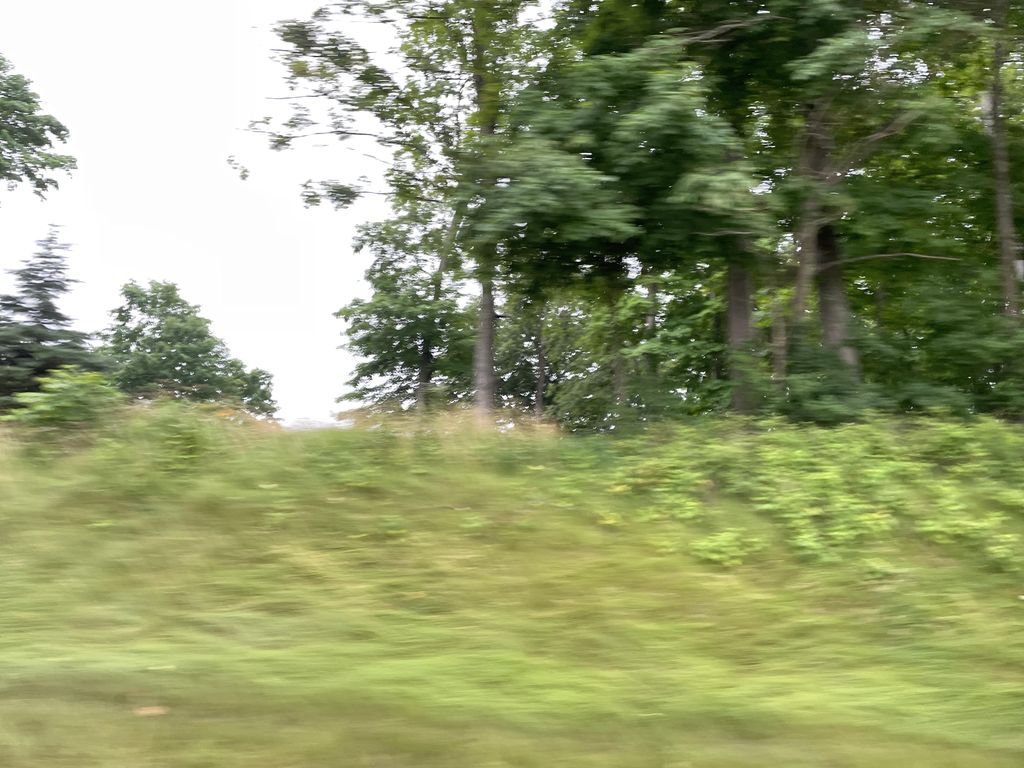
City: kitchener-waterloo